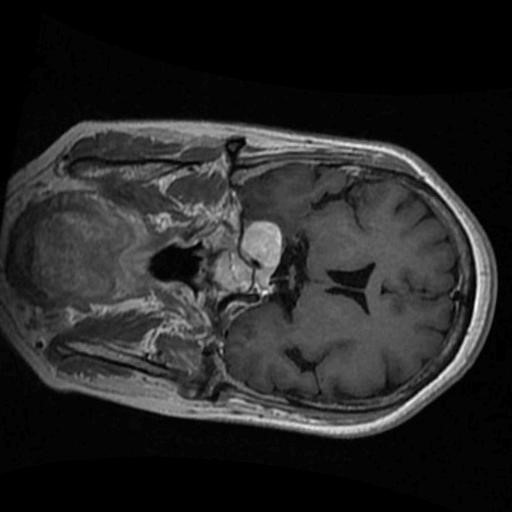
Label: brain_menin